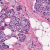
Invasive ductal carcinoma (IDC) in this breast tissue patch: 1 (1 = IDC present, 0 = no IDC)